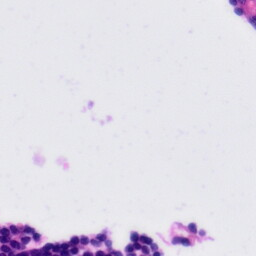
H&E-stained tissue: Tonsil